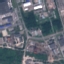
Label: Industrial